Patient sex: F
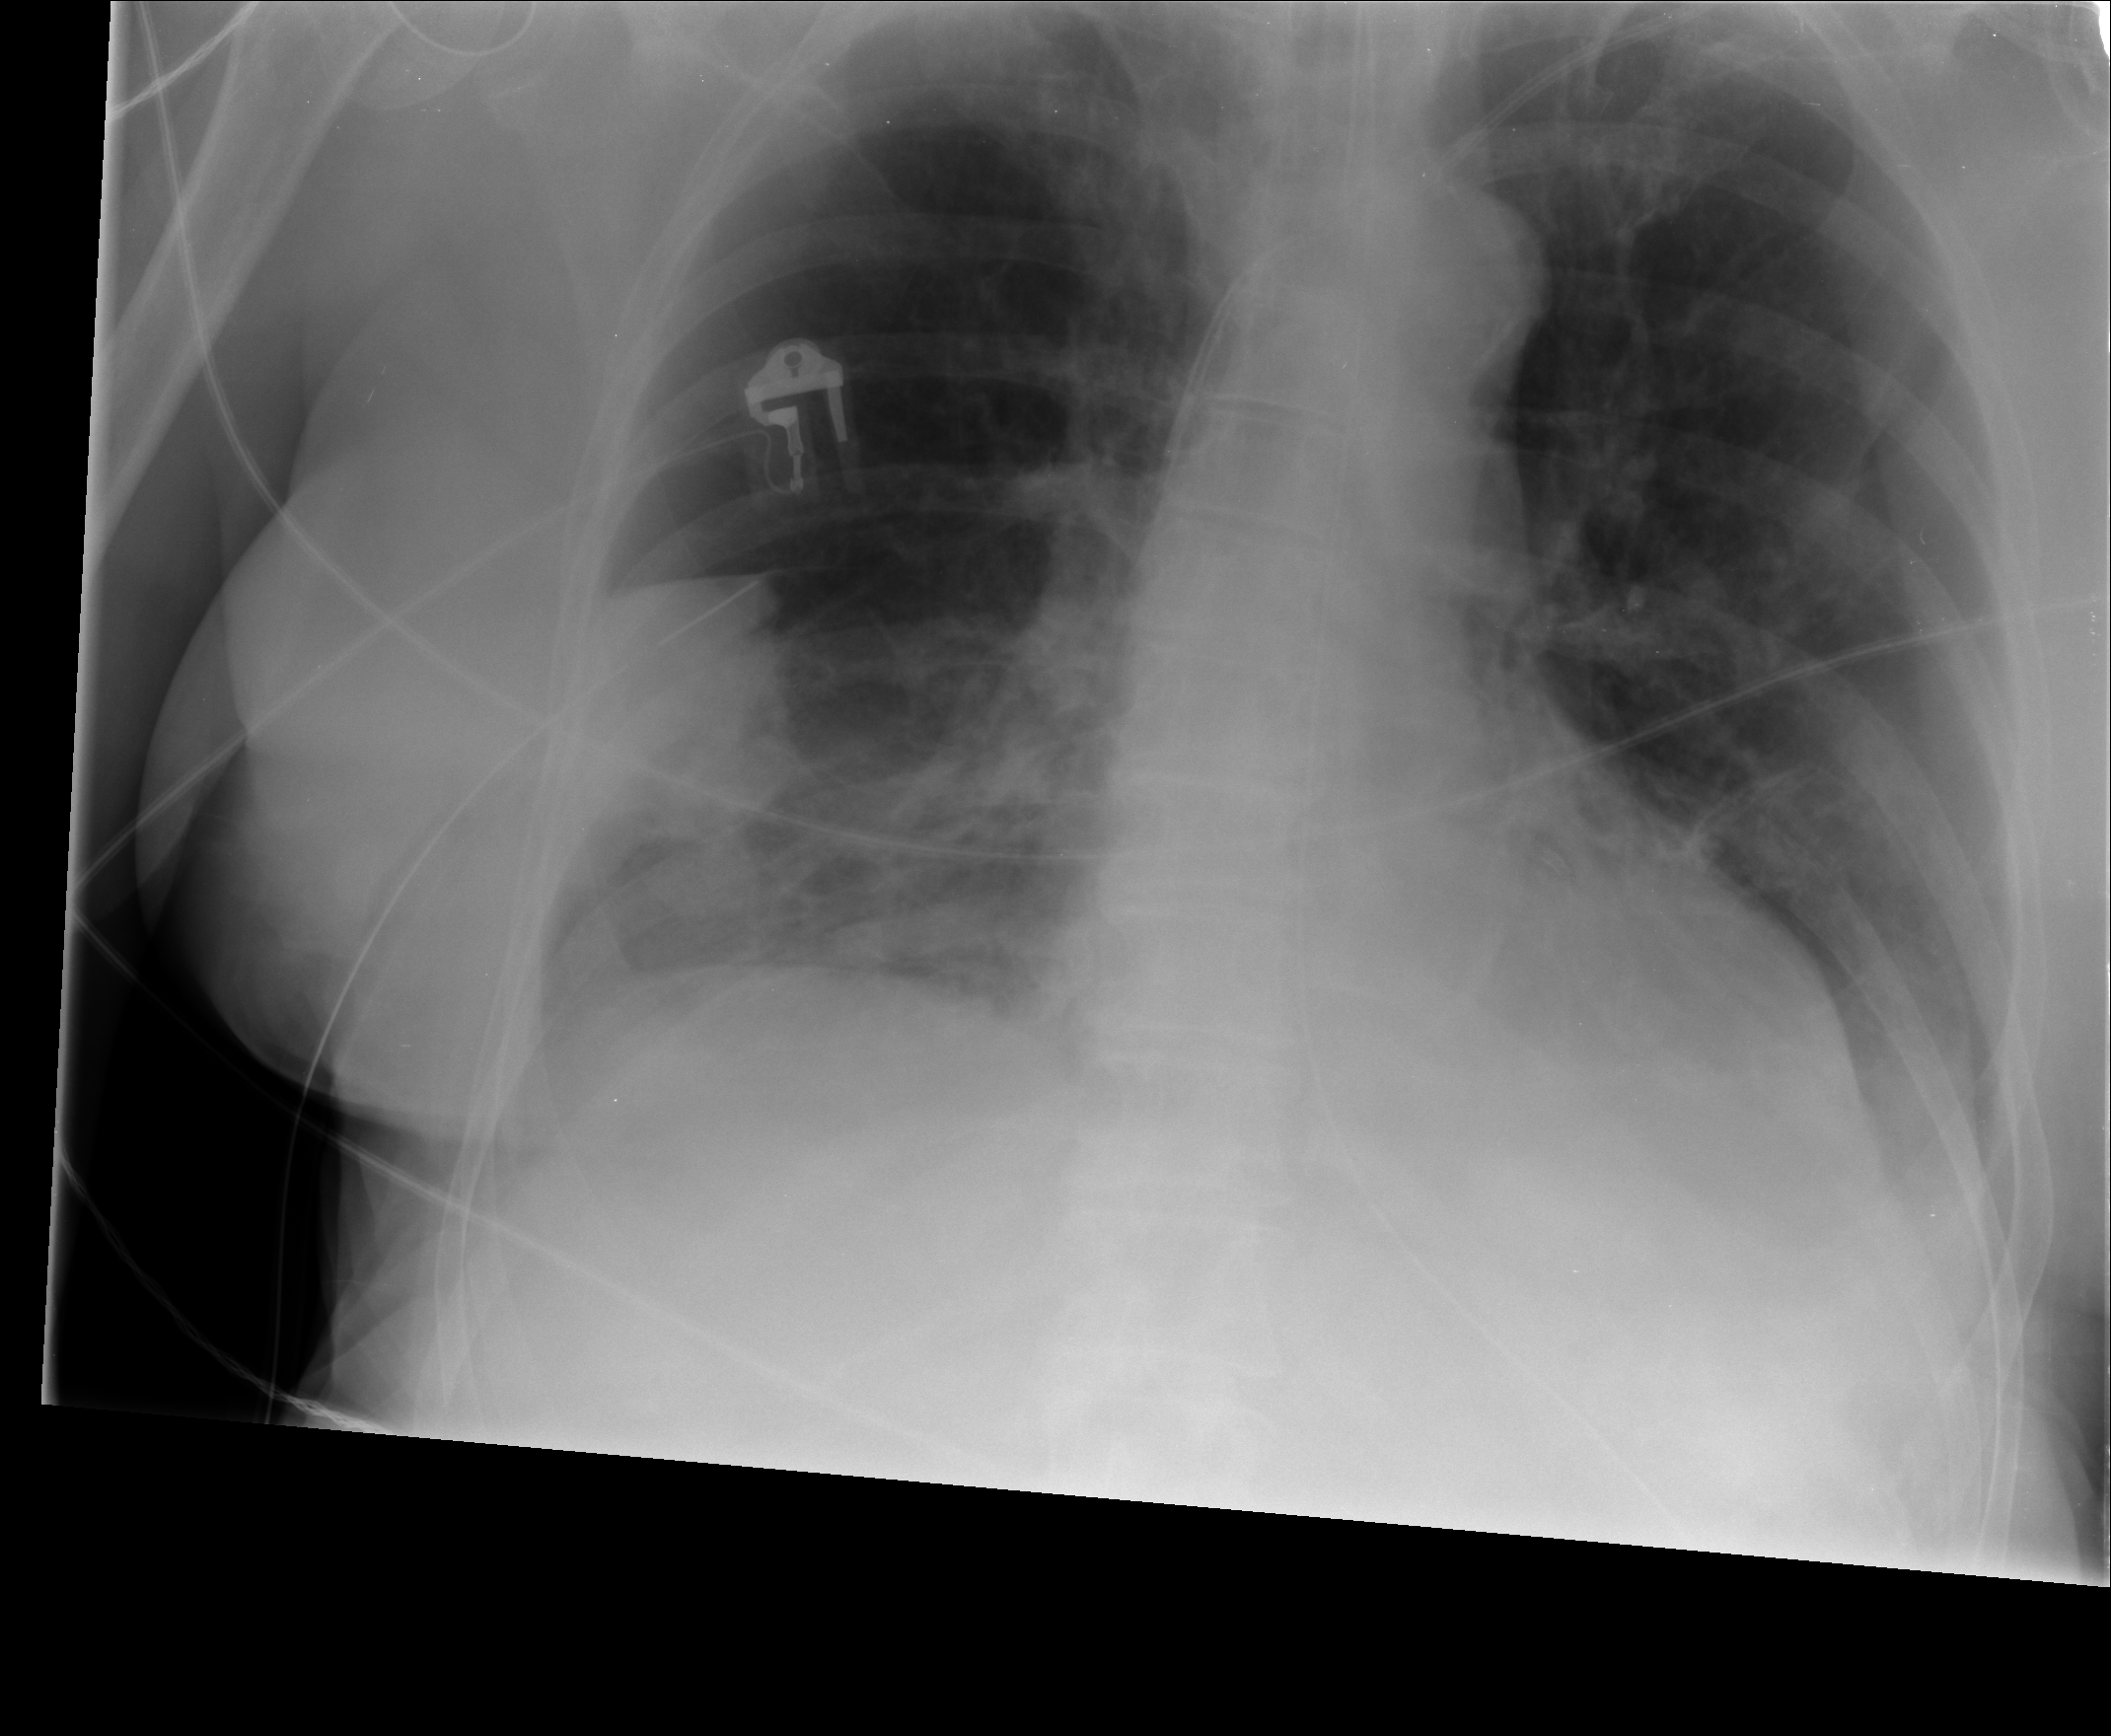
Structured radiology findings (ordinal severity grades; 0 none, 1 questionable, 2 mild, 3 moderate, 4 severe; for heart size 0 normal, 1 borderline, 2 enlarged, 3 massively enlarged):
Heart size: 2
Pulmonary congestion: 0
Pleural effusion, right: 2
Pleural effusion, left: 2
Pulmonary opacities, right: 2
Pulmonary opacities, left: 0
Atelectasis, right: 2
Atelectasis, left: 2